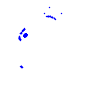
Particle: electron